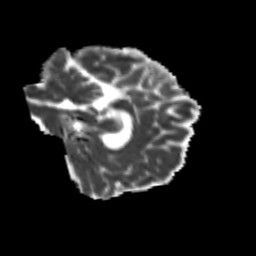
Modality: MD
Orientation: sagittal
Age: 23
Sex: female
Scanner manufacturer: siemens
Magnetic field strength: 3 T
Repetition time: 3.5 s
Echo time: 0.104 s